Field crop: maize
Growth stage: 2
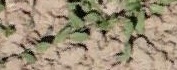
Species: convolvulus